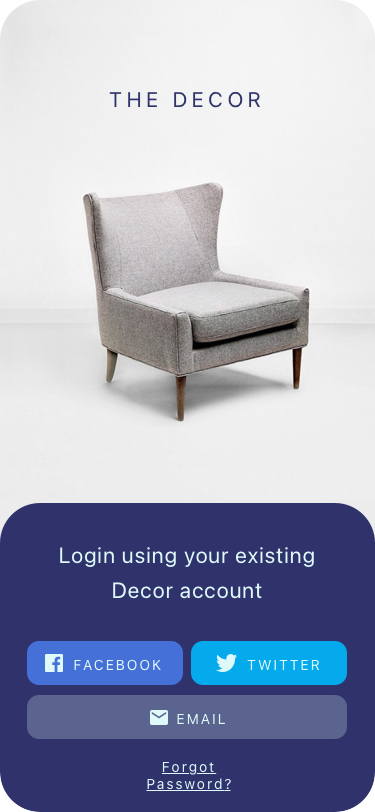
Text in this UI design:
THE DECOR
Login using your existing
Decor account
Forgot Password?
FACEBOOK
TWITTER
EMAIL